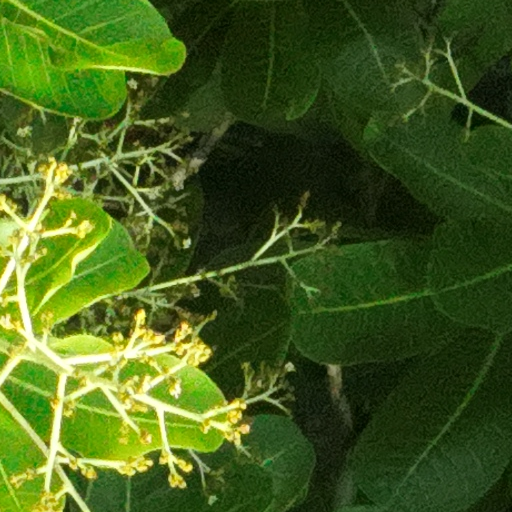
Species: Anacardium excelsum
GBIF accepted scientific name: Anacardium excelsum
Crown area (m\u00b2): 287.596